Question: I am trying to parse a specific HTML string so that i can extract a set of lines broken up by '<br/>' break lines. The input HTML looks like this:
'''
<div class="PlainText">
DATE: 2013-10-28 20:00:43 -0500 <br/>
Item 1: Text1 <br/>
Item 1: Text1 <br/>
Item 1: Text1 <br/>
Item 1: Text1 <br/>
<br/> //Notice this has two break lines, i would like to stop after seeing two consecutive break lines.
</div>
'''
With this div in a larger html document, i was able to get the 'HTML ChildNodes'
'''
List<HtmlNode> nodes = htmlDoc.DocumentNode
.Descendants("div")
.Where(x => x.Attributes.Contains("class") &&
x.Attributes["class"].Value.Contains("PlainText")).ToList();
'''
I am not entirely sure where to go from here, i would like to read all the text until i see two breaklines and stop ?
I looked at the childNodes 'nodes' in Visual Studio runtime inspector and noticed there actually isn't two consectuive '<br/>' lines but a single break line and a '#text' tag with its innerHTMl being '
' a new line character.

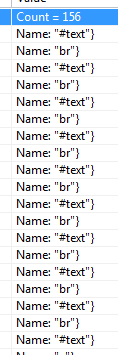
Answer: Something like this should work
'''
[Test]
public void Test()
{
var x = ReadTillTwoBr(GetDivClass()).ToList();
}
public HtmlNode GetDivClass()
{
var html = @"<html><div class=""PlainText"">
DATE: 2013-10-28 20:00:43 -0500 <br/>
Item 1: Text1 <br/>
Item 1: Text1 <br/>
Item 1: Text1 <br/>
Item 1: Text1 <br/>
<br /> //Notice this has two break lines, i would like to stop after seeing two consecutive break lines.
Item 3
</div></html>";
var doc = new HtmlDocument();
doc.LoadHtml(html);
return doc.DocumentNode
.Descendants("div").First(x => x.Attributes.Contains("class") &&
x.Attributes["class"].Value.Contains("PlainText"));
}
public IEnumerable<string> ReadTillTwoBr(HtmlNode node)
{
var nonEmptyNodes =
node.ChildNodes.Except(node.ChildNodes.Where(f => f.Name == "#text" && String.IsNullOrWhiteSpace(f.InnerHtml)))
.ToList();
foreach (var n in nonEmptyNodes)
{
if (IsBr(n) && IsBr(n.NextSibling))
{
yield break;
}
if (n.Name == "#text")
{
yield return n.InnerText.Trim();
}
}
}
public bool IsBr(HtmlNode n)
{
return n != null && n.NodeType == HtmlNodeType.Element && n.Name == "br";
}
'''
Which returns

Notice how it didn't return the comment after the two br's
EDIT:
I removed empty '#text' values since when you have a newline between the last two 'br' tags you actually get a '#text' tag with newlines. I think this is where the newline confusion lay.